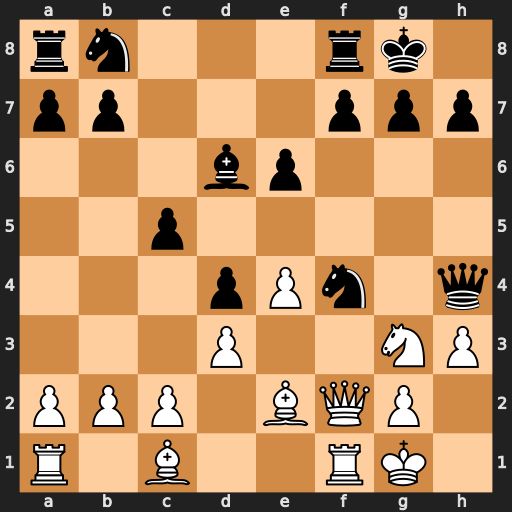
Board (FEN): rn3rk1/pp3ppp/3bp3/2p5/3pPn1q/3P2NP/PPP1BQP1/R1B2RK1
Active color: w
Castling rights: -
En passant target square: -
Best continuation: Bxf4 Qxf4 Qxf4 Bxf4 Rxf4